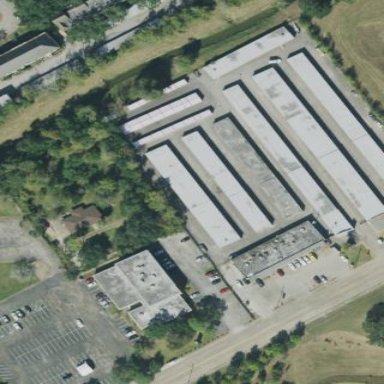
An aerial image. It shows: Warehouse building.